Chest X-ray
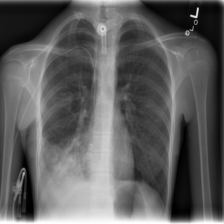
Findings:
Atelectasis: negative
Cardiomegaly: negative
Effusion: positive
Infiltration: positive
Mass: negative
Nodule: negative
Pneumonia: negative
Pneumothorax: negative
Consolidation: negative
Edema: negative
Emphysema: negative
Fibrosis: negative
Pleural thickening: negative
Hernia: negative